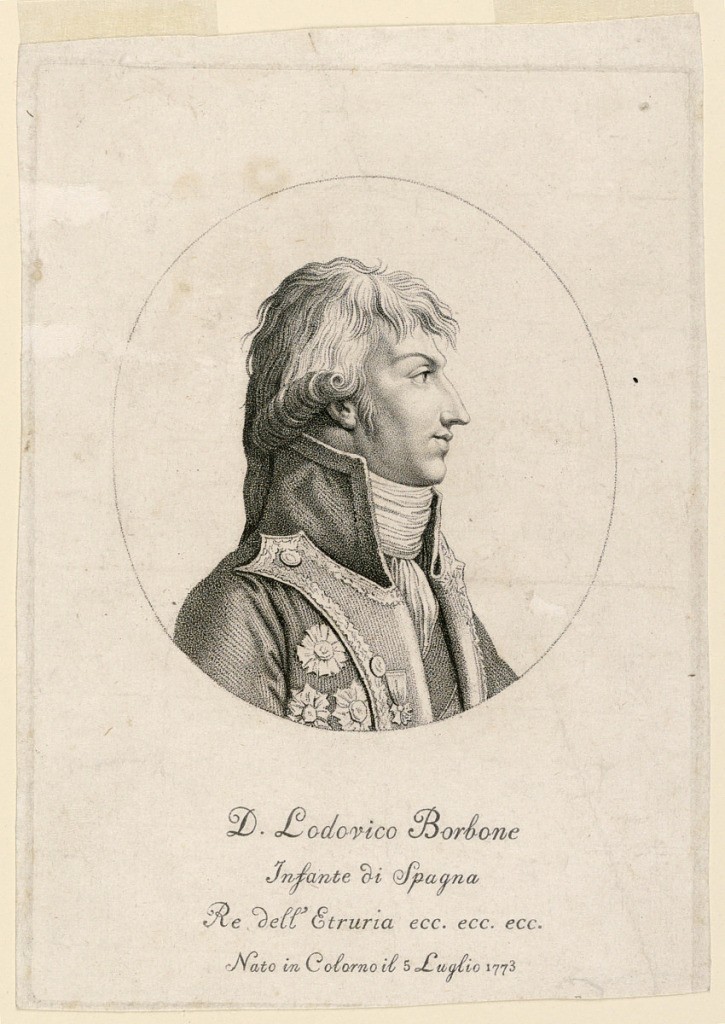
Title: Portrait of Louis Bourbon, Infants of Spain (1773- )
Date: ca. 1805
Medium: Engraving on paper
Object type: Print
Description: Vust-length portrait in side view to right. The young man wears a high-collared coat with several orders.